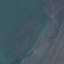
Land use / land cover class: Pasture